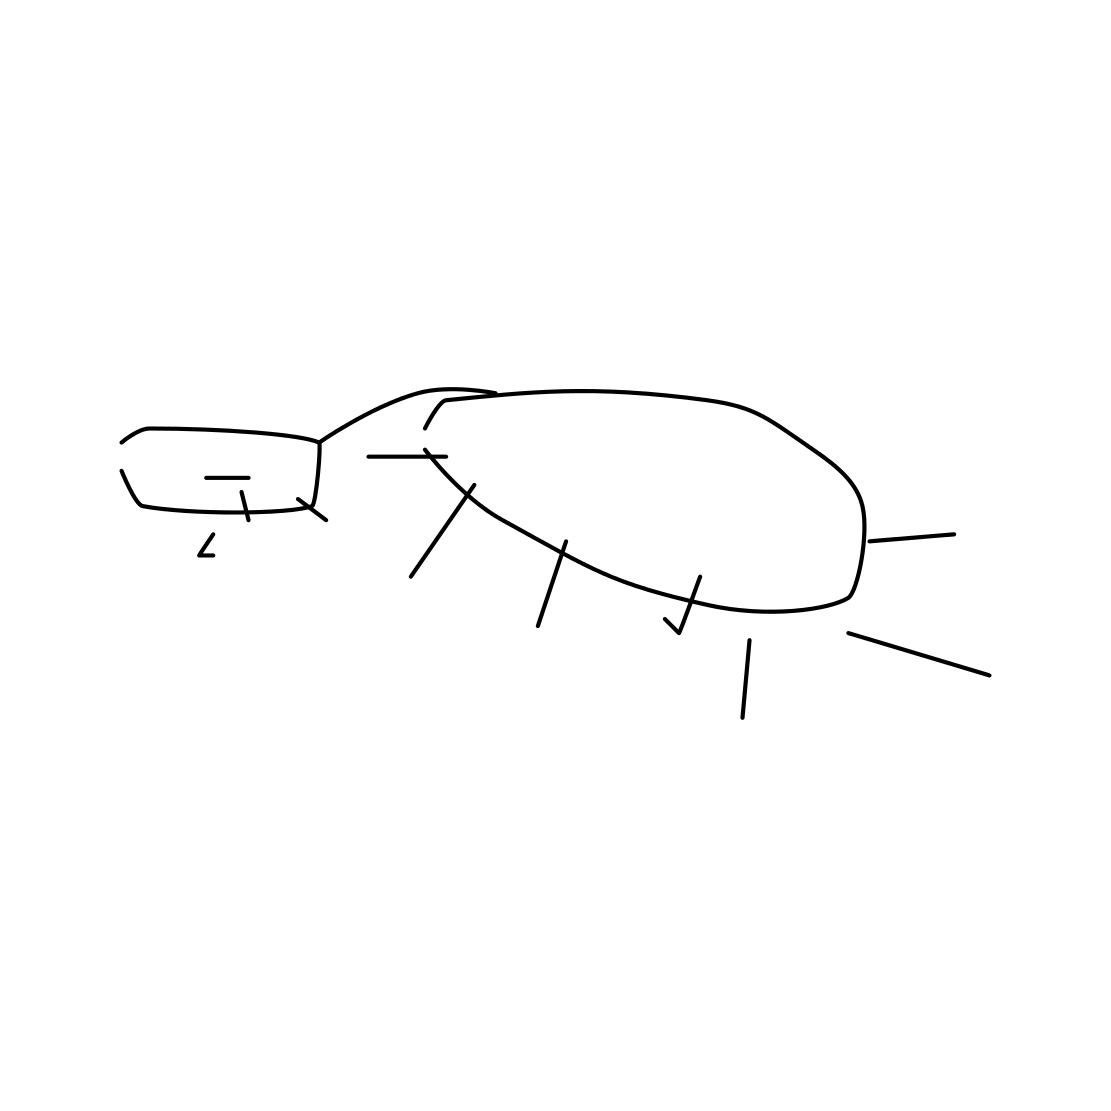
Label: ant